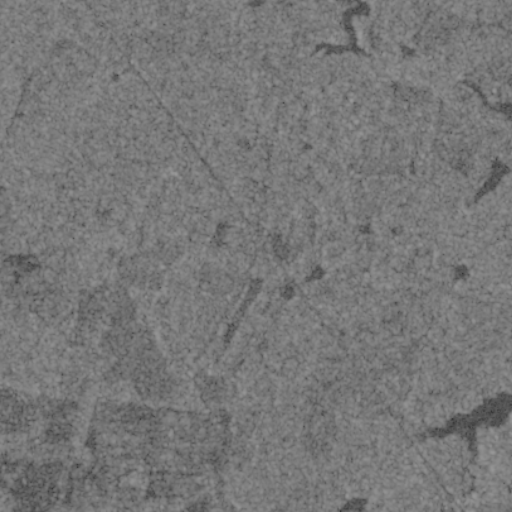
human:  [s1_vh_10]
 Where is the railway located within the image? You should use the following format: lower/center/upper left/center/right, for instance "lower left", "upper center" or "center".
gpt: The railway is located in the upper left of the image.
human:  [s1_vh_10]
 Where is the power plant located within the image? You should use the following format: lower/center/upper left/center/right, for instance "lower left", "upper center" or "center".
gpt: There is no power plant in the image.

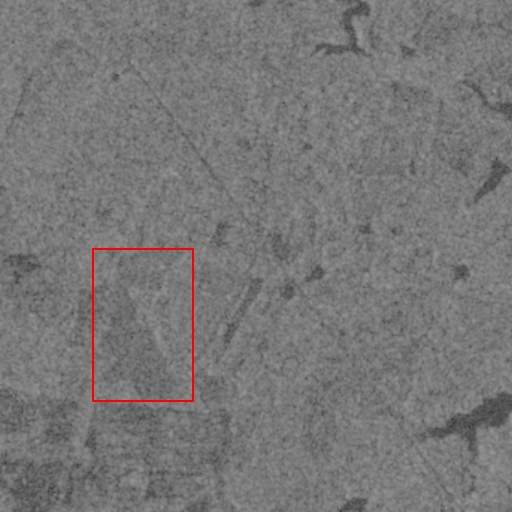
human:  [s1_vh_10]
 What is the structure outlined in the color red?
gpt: The structure outlined in red is a crop field.
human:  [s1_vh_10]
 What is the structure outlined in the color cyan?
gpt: There is no cyan outline.